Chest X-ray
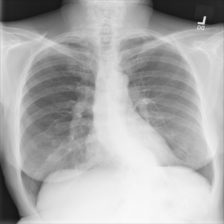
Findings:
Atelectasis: negative
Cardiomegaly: negative
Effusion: negative
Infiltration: negative
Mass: positive
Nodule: negative
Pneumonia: negative
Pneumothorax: negative
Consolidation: negative
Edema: negative
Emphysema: negative
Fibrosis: negative
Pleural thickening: negative
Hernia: negative